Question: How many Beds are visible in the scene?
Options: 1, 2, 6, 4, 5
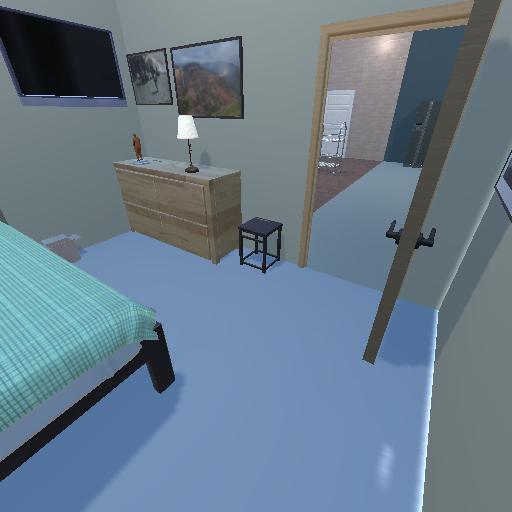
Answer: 1